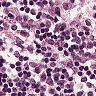
Metastatic tissue present: no